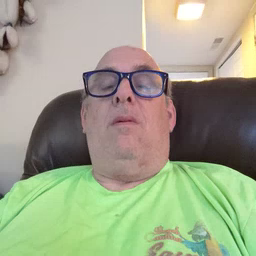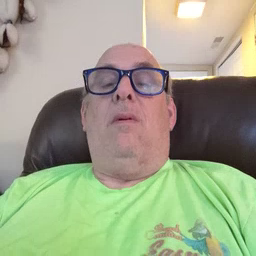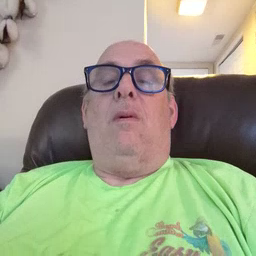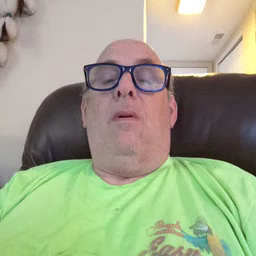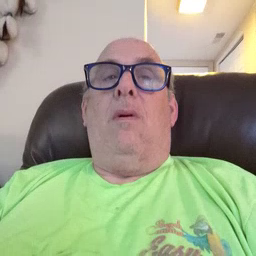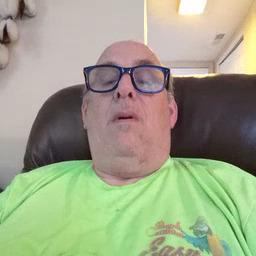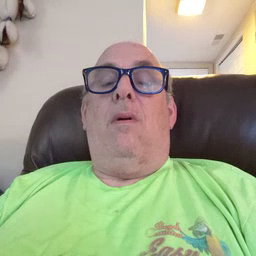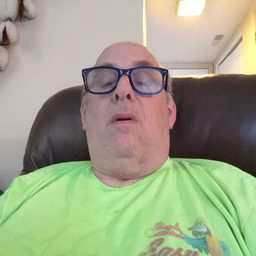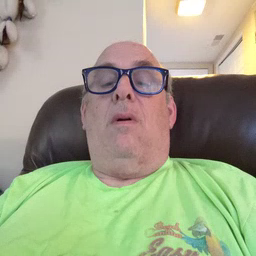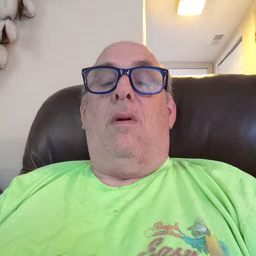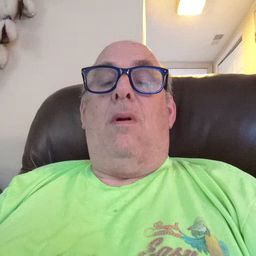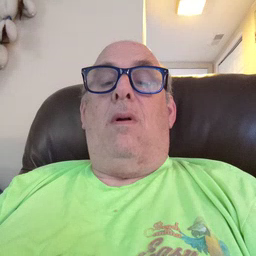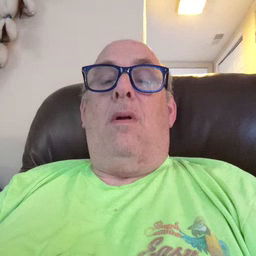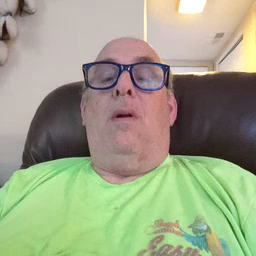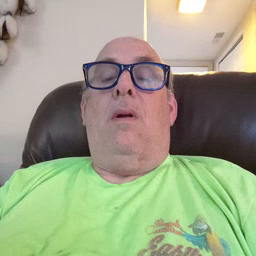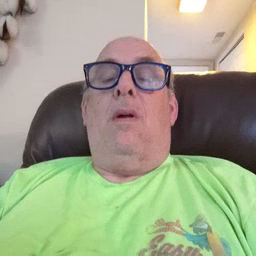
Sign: napkin